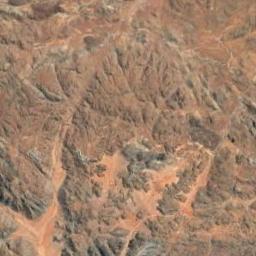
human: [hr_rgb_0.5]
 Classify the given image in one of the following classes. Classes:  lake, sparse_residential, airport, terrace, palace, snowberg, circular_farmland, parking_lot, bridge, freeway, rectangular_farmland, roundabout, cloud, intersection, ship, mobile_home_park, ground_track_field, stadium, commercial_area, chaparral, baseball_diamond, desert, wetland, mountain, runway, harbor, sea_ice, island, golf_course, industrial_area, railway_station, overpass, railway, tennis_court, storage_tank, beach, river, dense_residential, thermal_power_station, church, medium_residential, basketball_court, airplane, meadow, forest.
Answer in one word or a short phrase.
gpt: mountain